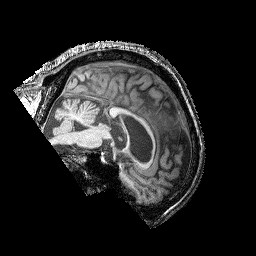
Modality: T1w
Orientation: sagittal
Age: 64
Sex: male
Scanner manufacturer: siemens
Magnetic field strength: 3 T
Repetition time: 2.25 s
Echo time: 0.00411 s